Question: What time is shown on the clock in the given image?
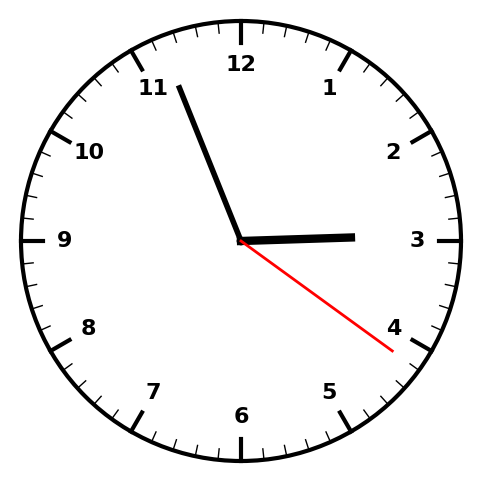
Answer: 02:56:21